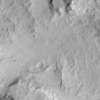
Label: not_dusty